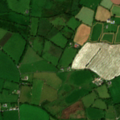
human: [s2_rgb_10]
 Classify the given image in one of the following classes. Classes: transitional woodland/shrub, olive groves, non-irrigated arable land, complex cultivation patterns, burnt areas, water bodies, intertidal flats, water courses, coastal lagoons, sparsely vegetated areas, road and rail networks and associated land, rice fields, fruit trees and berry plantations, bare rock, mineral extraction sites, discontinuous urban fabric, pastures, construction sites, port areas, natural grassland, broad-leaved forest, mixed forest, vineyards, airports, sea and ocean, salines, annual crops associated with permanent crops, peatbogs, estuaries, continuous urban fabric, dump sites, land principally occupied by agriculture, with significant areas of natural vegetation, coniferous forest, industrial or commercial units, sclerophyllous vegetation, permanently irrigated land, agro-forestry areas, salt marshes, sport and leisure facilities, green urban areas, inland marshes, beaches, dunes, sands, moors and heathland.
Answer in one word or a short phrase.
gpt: pastures